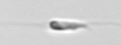
Label: flagellate_morphotype3